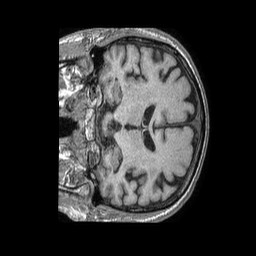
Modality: T1w
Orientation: coronal
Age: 83
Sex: male
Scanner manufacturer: philips
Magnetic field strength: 1.5 T
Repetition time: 0.007767 s
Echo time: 0.003549 s